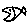
Label: fish